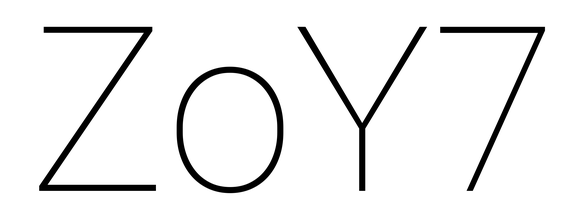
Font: Roboto_Thin